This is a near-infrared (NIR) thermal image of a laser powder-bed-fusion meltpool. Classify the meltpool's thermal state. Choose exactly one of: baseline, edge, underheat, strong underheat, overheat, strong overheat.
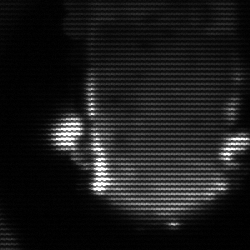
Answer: baseline